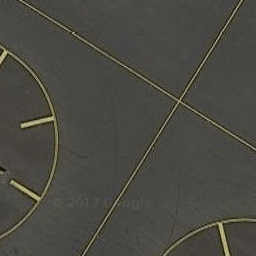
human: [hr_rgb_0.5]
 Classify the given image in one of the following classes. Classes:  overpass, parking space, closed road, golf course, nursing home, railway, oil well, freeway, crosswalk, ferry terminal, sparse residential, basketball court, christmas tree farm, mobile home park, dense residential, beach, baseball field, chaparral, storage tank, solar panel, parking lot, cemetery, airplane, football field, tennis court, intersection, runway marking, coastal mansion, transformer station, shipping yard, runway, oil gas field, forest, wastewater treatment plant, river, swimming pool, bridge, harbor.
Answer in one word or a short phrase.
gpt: runway marking